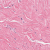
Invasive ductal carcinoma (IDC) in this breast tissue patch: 0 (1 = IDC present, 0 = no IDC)